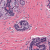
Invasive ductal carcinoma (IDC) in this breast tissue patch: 0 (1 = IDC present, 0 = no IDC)